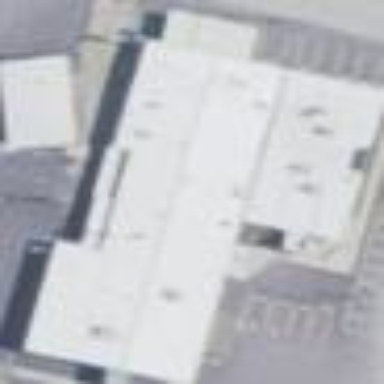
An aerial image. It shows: Building.